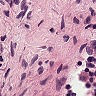
Metastatic tissue present: no